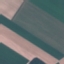
Land use / land cover: AnnualCrop